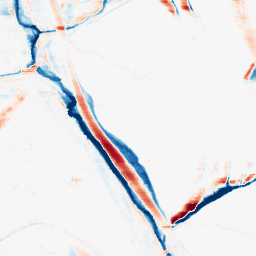
Category: morphological
Decomposition family: morphological_rect
Decomposition parameters: operation: average
width: 20
height: 5
Upsampling method: quartic
Upsampling parameters: scale: 2
Upsampling scale: 2